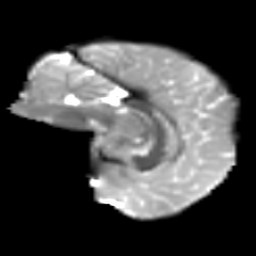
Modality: T2w
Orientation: sagittal
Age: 12
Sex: female
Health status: ill
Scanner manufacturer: ge
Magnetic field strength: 3 T
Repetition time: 6.845 s
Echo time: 0.0805 s